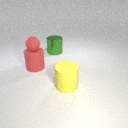
large yellow rubber cylinder in front of large red rubber cylinder